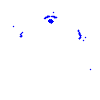
Particle: pion